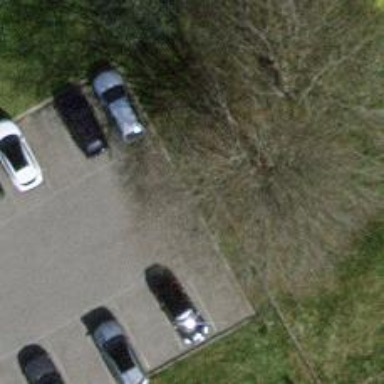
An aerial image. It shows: Parking aisle designated as service road.